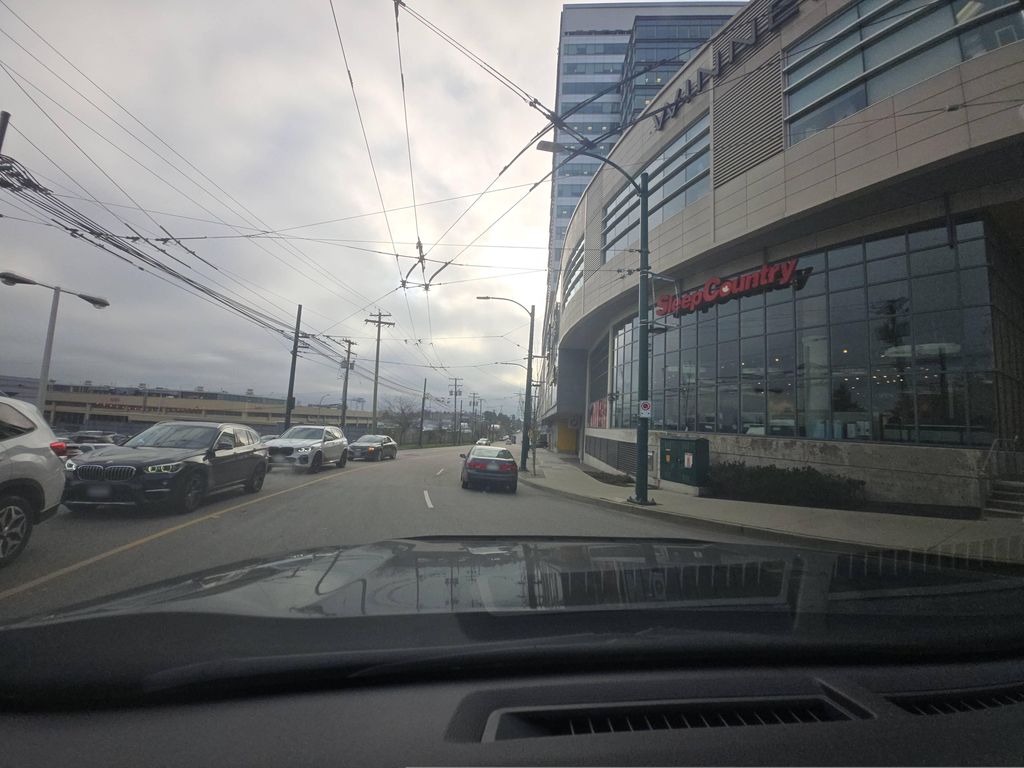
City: vancouver